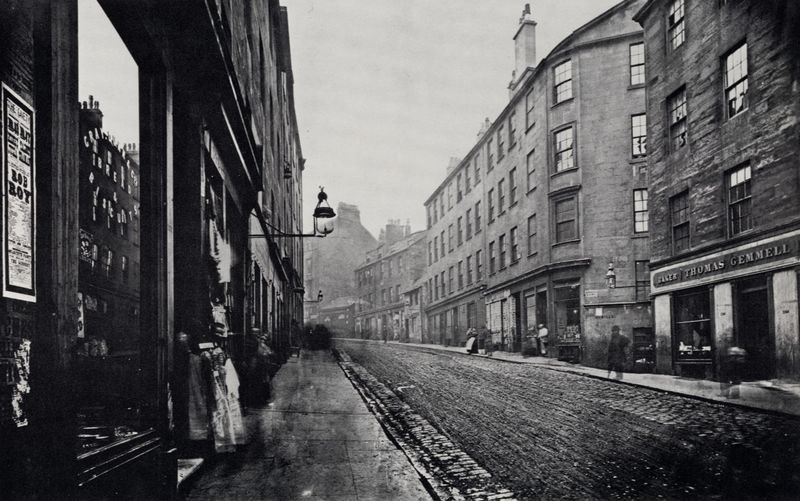
Titel: Anfang der High Street
Künstler: Thomas Annan
Institution: unbekannt
Schlagwörter: berg, himmel, weiß, menschen, stadt, fenster, frau, glas, grau, kleid, kleider, lampe, laterne, laternen, schaufenster, schwarz, strasse, strassenszene, dach, gebäude, haus, weg, alt, bart, wand, steine, spiegel, häuser, kalt, nass, spiegelung, paar, england, kamin, kamine, schornstein, turm, schrift, düster, fassade, fassaden, gasse, geschäft, passanten, perspektive, pflaster, wohnhäuser, spuren, leer, dächer, schornsteine, ziegel, nebel, amerika, fußgänger, geschäfte, laden, läden, schriftzug, werbung, figuren, spur, krieg, reflexe, widerschein, thomas, foto, fotografie, photographie, regen, plaster, schild, belichtung, burg, bürgersteig, gehsteig, scheiben, scheibe, schwarz-weiß, gehweg, kopfsteinpflaster, pflastersteine, schilder, trottoir, bordstein, plakat, photo, kurve, gesims, fensterscheibe, fluchtpunkt, lichtreflex, reflex, gespiegelt, london, fotographie, rinnstein, stockwerke, aufnahme, bahnen, rinne, anschlag, photografie, plakate, fluchten, strassenflucht, nässe, großstadt, teer, trist, apotheke, photogrphie, gräue, erdrückend, fluchtend, gesteige, miethäuser, regennass, verkehrsfrei, verregnet, matsche, schawrzweiß, 1900, gemell, shcriftzug, gemmell